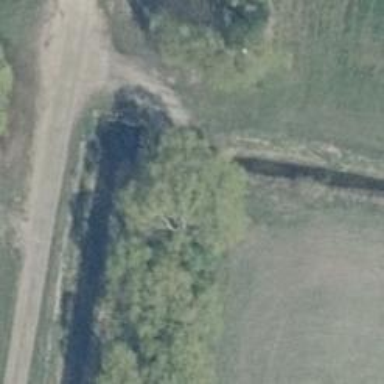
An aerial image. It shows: There is tunnel.